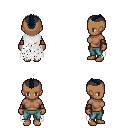
a pixel art fantasy rpg character, female body template, human, dark skin, white tattered cape, teal pants, raven short mohawk hairstyle, cloth bracers, four views (front, back, left, right), 2x2 character sprite sheet, small pixel art, hard edges, no anti-aliasing